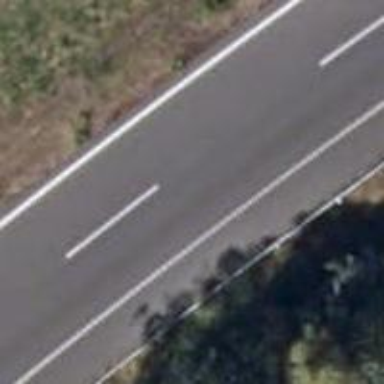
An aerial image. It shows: Motorway.